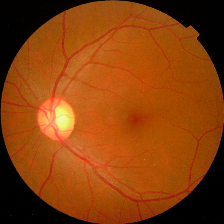
Diabetic retinopathy grade: No DR